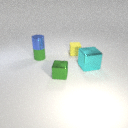
small green metal cube to the left of large cyan metal cube